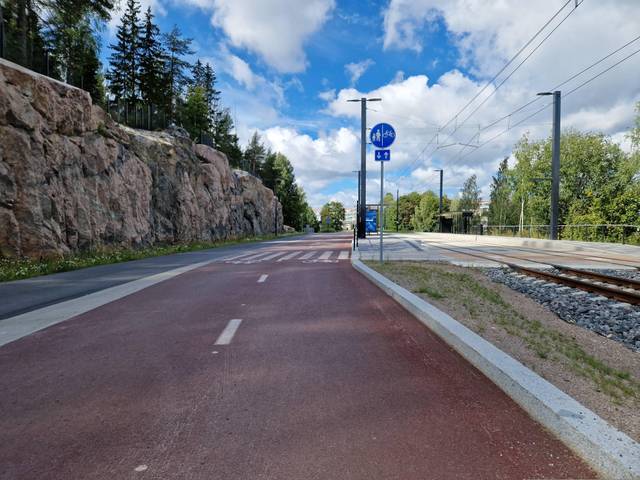
Region: Finland
Coordinates: 60.231, 24.98